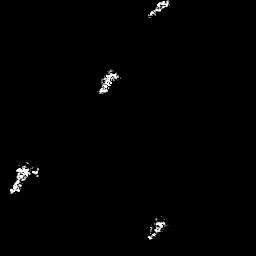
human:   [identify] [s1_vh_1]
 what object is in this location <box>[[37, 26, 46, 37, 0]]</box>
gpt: <ref>1 medium ship at the center</ref>

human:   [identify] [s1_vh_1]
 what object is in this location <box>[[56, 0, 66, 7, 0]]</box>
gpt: <ref>1 small ship at the top</ref>

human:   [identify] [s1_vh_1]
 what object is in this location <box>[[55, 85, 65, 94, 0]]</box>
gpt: <ref>1 medium ship at the bottom</ref>